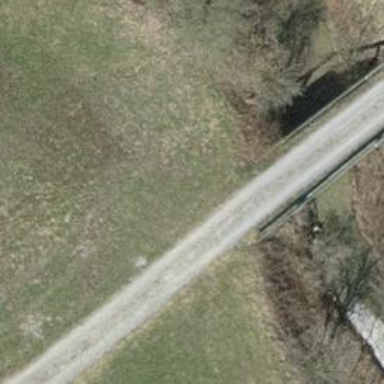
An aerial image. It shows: Gravel track on bridge with grade3 track type.